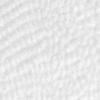
Label: no_change